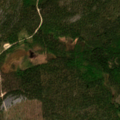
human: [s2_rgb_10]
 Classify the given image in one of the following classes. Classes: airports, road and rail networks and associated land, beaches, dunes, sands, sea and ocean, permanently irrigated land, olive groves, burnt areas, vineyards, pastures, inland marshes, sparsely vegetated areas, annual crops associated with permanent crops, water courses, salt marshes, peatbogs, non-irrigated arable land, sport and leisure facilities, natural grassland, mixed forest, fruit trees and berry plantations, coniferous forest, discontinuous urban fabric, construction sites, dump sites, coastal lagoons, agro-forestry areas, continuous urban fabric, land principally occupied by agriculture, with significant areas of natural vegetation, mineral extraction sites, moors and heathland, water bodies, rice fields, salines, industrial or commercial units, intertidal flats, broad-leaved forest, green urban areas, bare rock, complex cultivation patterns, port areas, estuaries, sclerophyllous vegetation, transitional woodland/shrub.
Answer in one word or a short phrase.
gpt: coniferous forest, transitional woodland/shrub